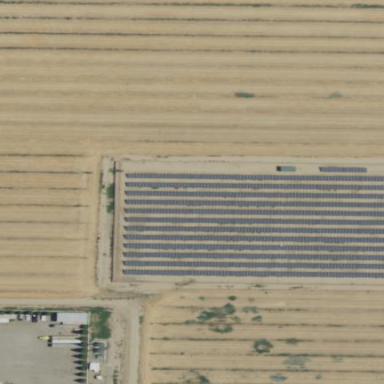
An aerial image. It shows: Solar power plant utilizing photovoltaic technology for electricity generation.